Question:
This is my table in which the information about the owner of the apartment, the number of the house in which the apartment is located, etc.
The owners of the same apartment can be two different people, for this is responsible column Fraction, which shows a certain part of the apartment owned by a person.
My task is to display all the information if one apartment is owned by two people?
Accordingly, as a result, I should get apartment number 9 in house number 14
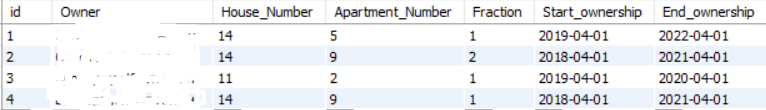
Answer: I think you want:
'''
SELECT House_Number, Apartment_Number
FROM yourTable
GROUP BY House_Number, Apartment_Number
HAVING MIN(Owner) <> MAX(Owner);
'''
The above logic will detect anyone house and apartment having more than one unique owner.